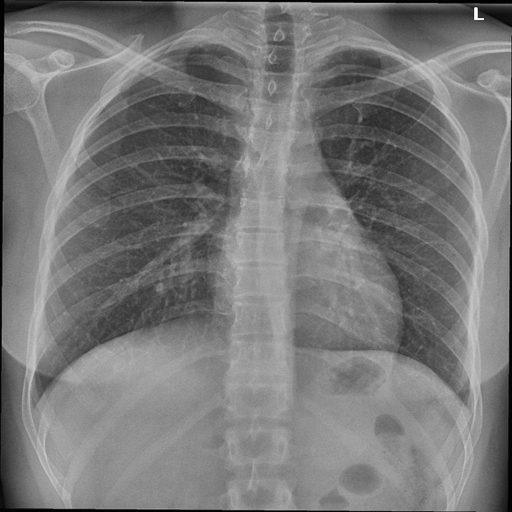
Finding: NORMAL